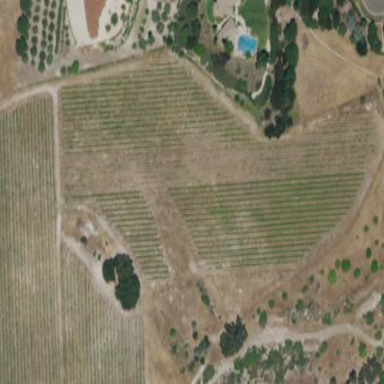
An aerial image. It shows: Vineyard where grapes are grown.